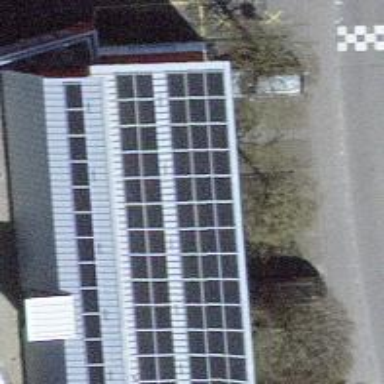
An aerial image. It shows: Solar power generator.